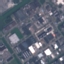
Land use / land cover class: Industrial